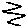
Label: zigzag